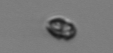
Label: Heterocapsa_rotundata